Question: I have created a custom ListActivity that shows a list of skills and buttons next to them as well as a number. The list looks something like this:

The skill names are drawn from a database as are the points (PTS). I need help figuring out how to set the buttons on the side so they are clickable and they increase or decrease their related points column number.
I'll try for the double bonus and ask if anyone knows how I can then retrieve all these values and update the database they are drawn from, possibly on a "Finalize" button at the bottom of the screen.
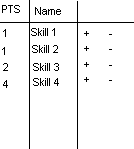
Answer: After inflate your XML view use findViewById to find your buttons and then add an onClickListener()
'''
public View getView(int position, View convertView, ViewGroup parent) {
...
final Skill s = (Skill) getItem(position);
if (convertView == null) {
LayoutInflater li = (LayoutInflater) this.getContext()
.getSystemService(Context.LAYOUT_INFLATER_SERVICE);
convertView = li.inflate(R.layout.yourlayout, null);
} else {
// use cached view
}
Button buttonInc = (Button) convertView.findViewById(R.id.buttonInc);
buttonInc.setOnClickListener(new View.OnClickListener() {
public boolean onClick(View v) {
// call to your core class to increase your data (skill object),
// preferable using AsyncTask.
});
Button buttonDec = (Button) convertView.findViewById(R.id.buttonDec);
buttonDec.setOnClickListener(new View.OnClickListener() {
public boolean onClick(View v) {
// call to your core class to decrease your data (skill object),
// preferable using AsyncTask.
});
....
return convertView;
}
'''
Note: remember to cache your view.
Hope this help